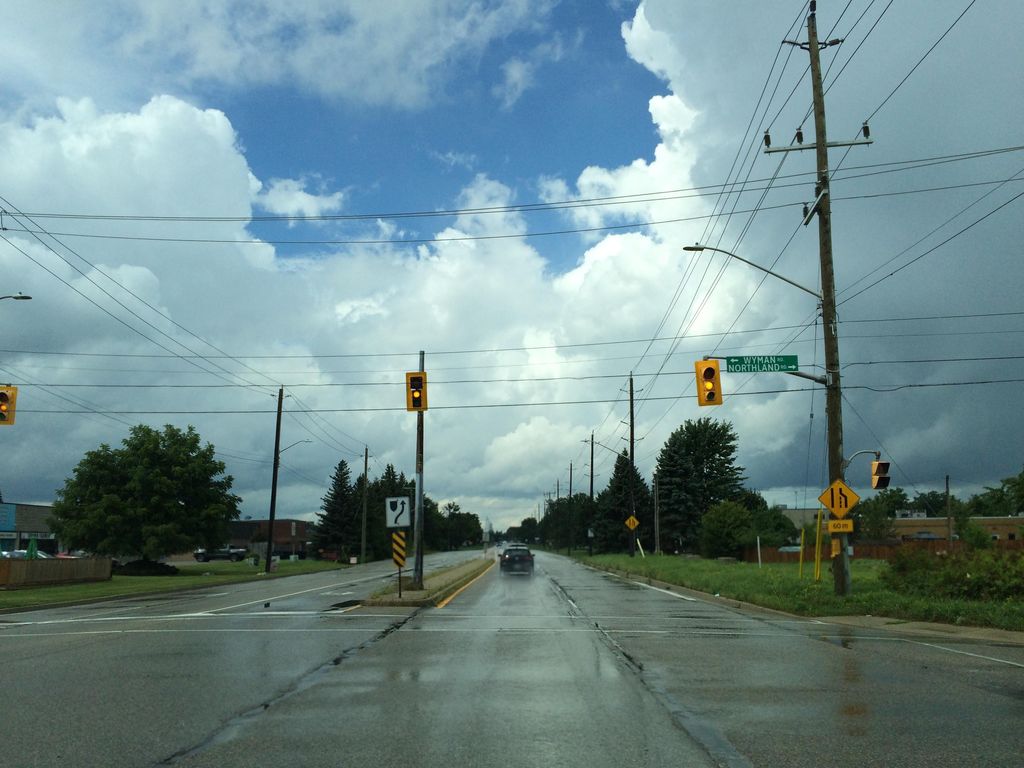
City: kitchener-waterloo